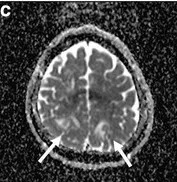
The lesions also show increased signal intensity on apparent diffusion coefficient map images (arrows) (c).
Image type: radiology (mri)